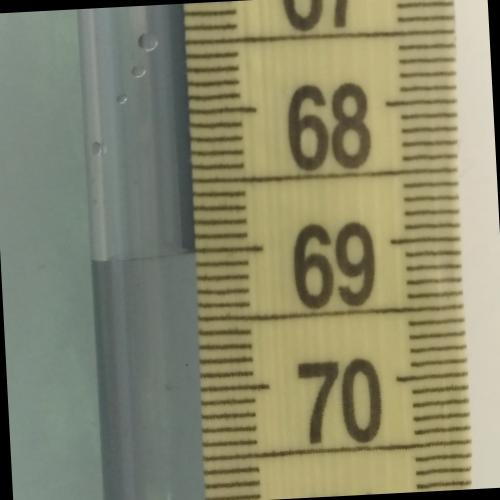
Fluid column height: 69.0 cm